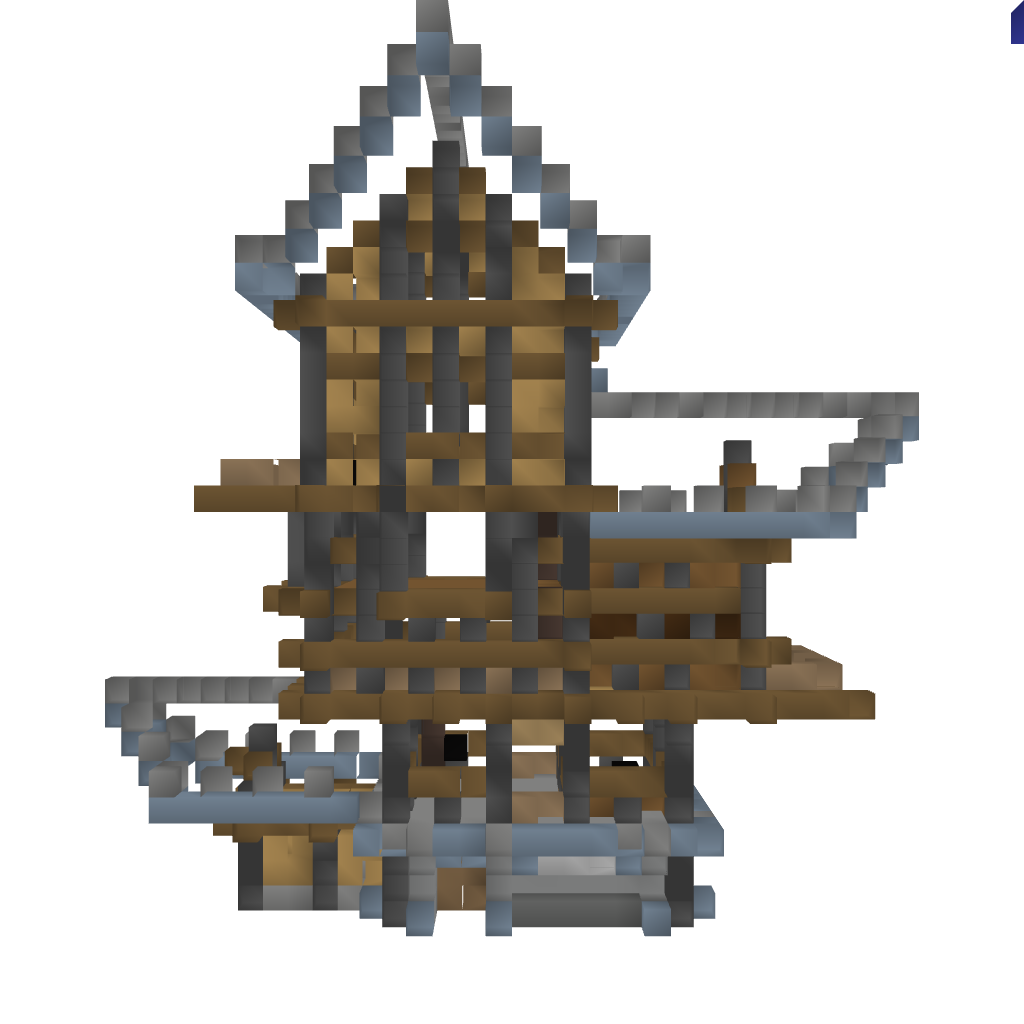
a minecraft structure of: Fantasy Medieval Home #0001 | By DaveGR